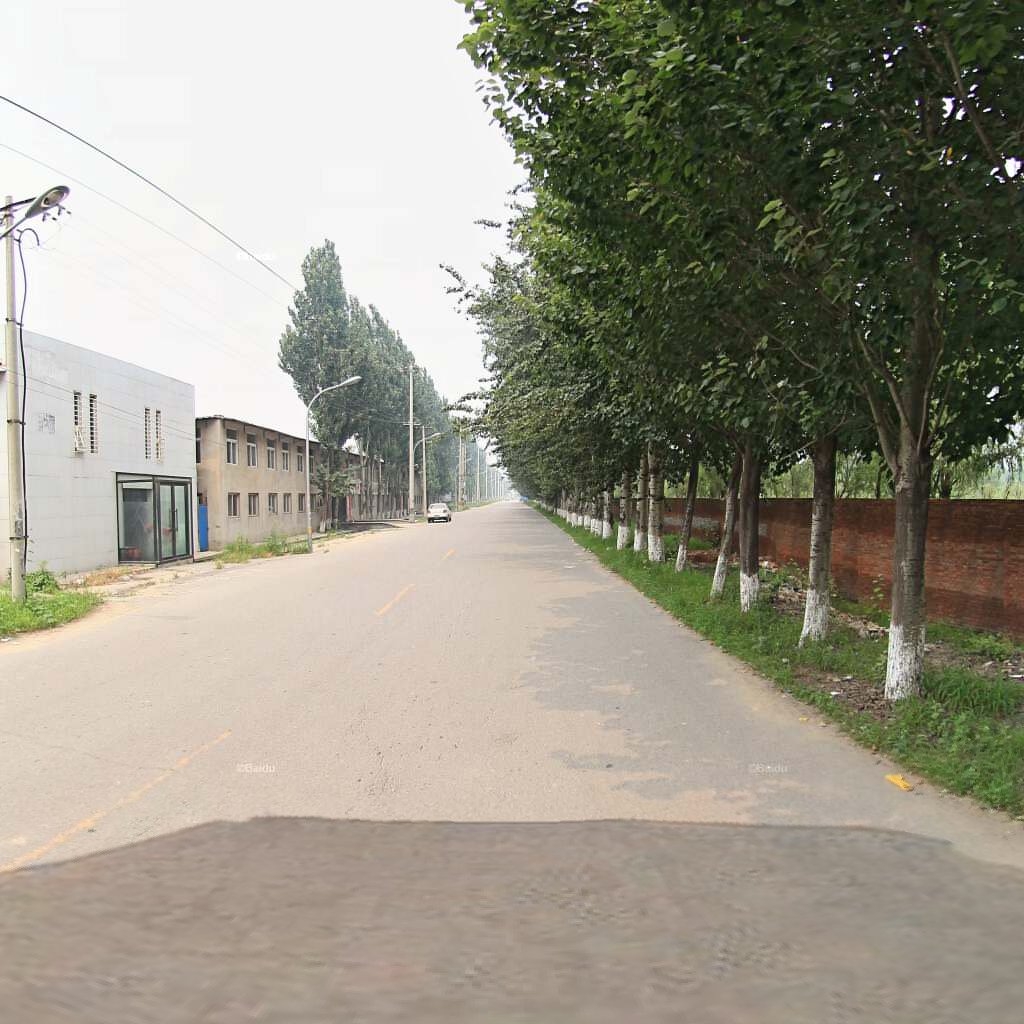
Region: Chaoyang
Road damage annotations: longitudinal crack, transverse crack